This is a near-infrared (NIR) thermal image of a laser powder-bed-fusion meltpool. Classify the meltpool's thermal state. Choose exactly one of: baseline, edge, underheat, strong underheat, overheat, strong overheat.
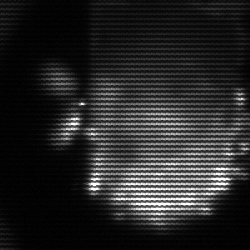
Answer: baseline